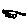
Label: cat